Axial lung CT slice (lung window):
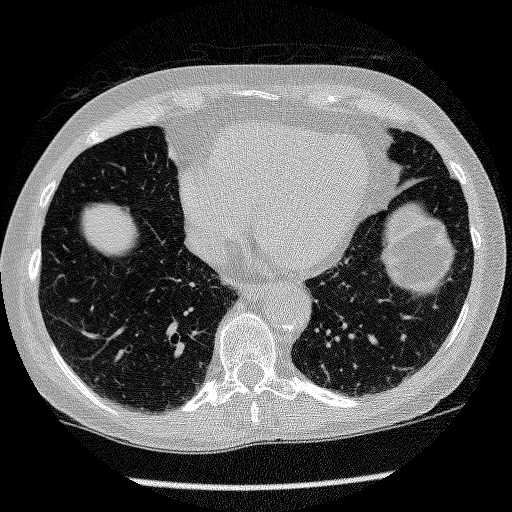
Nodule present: no